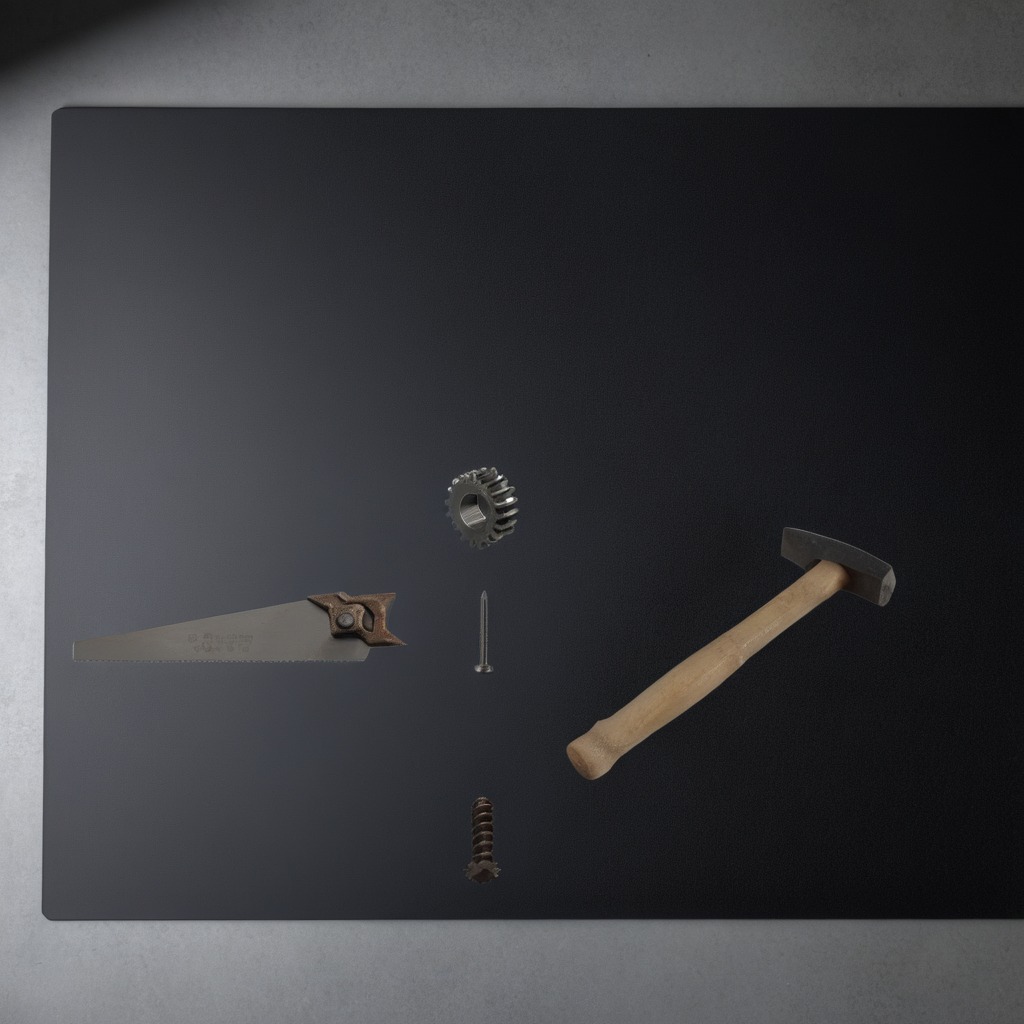
A steel gear with teeth, a metal machine screw, a hammer, an iron nail, and a handheld metal saw are lying on a clean granite tabletop inside a workshop under bright overhead lighting crisp shadows high clarity worn but beneath the mat.